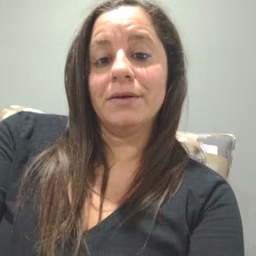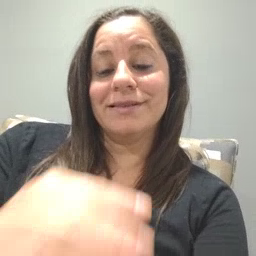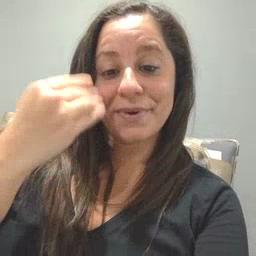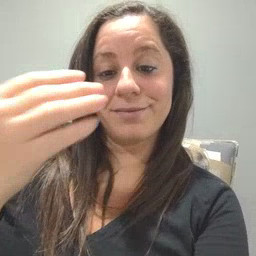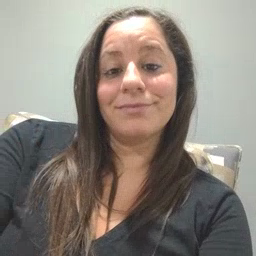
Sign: smile